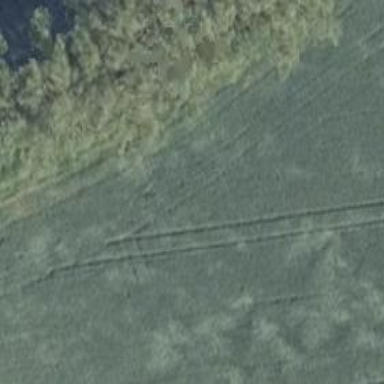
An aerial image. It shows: Row of broadleaved trees.